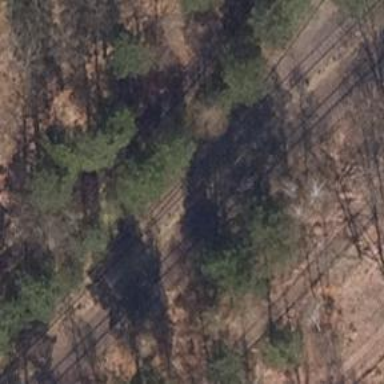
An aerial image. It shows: Railway switch.